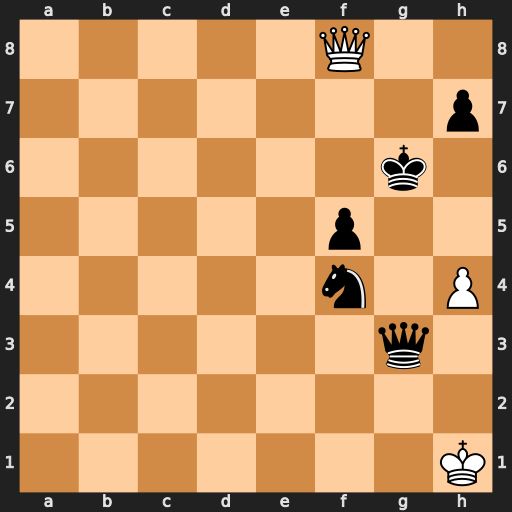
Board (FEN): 5Q2/7p/6k1/5p2/5n1P/6q1/8/7K
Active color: w
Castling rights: -
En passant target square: -
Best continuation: Qg8+ Kf6 Qxg3